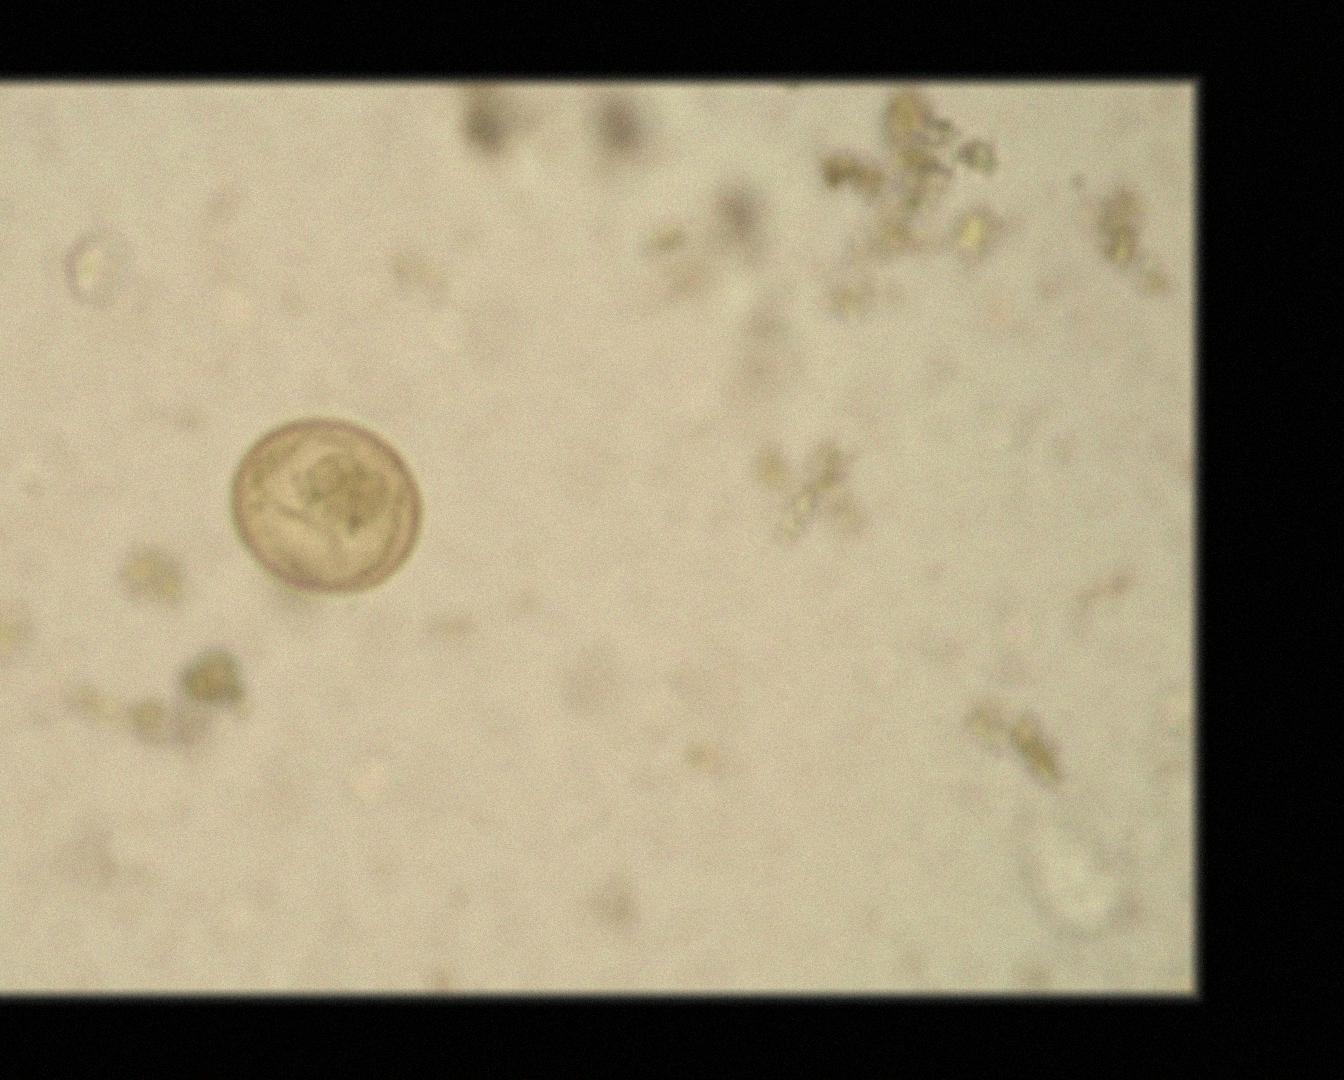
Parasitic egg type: Hymenolepis diminuta